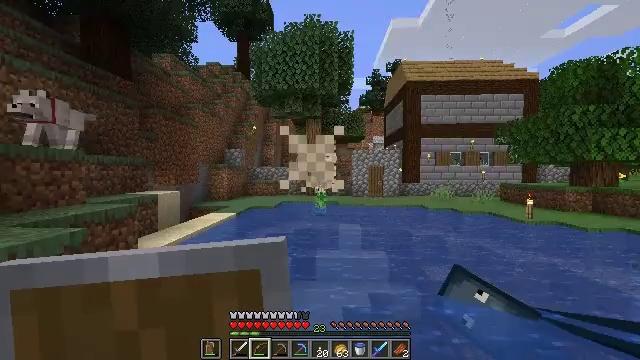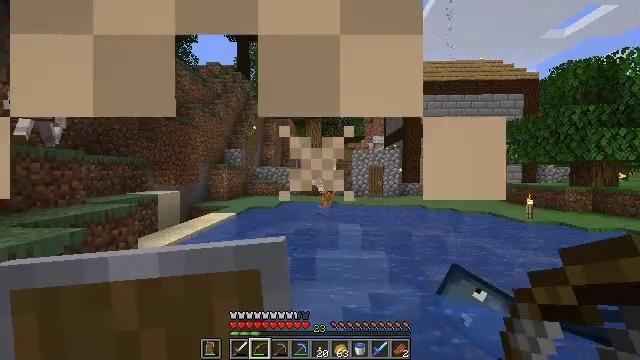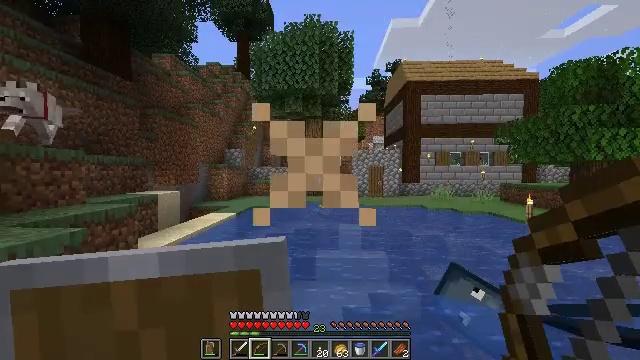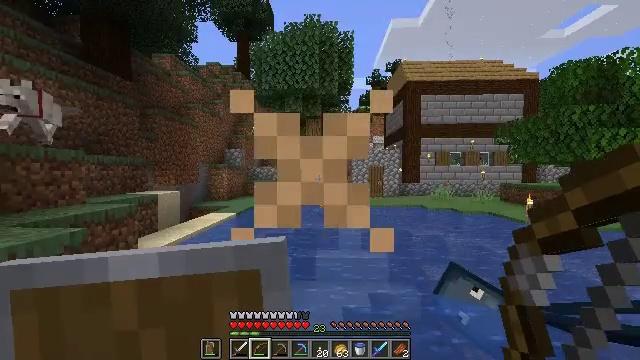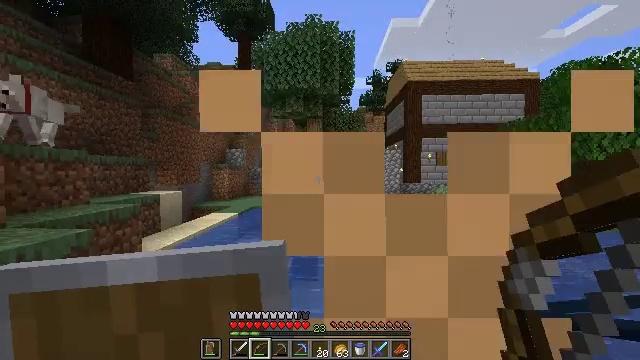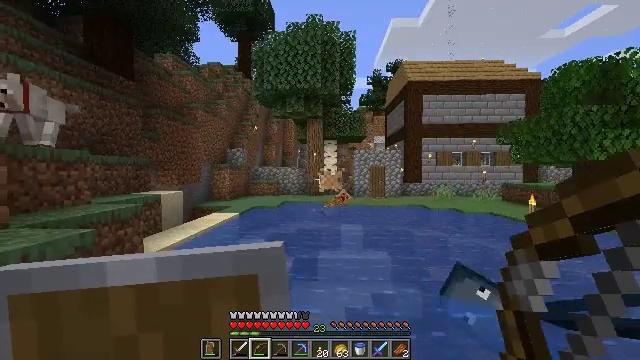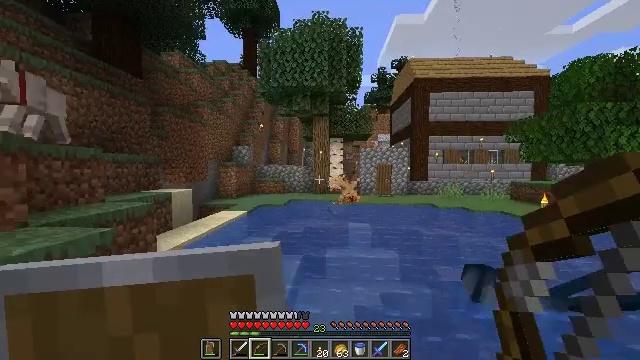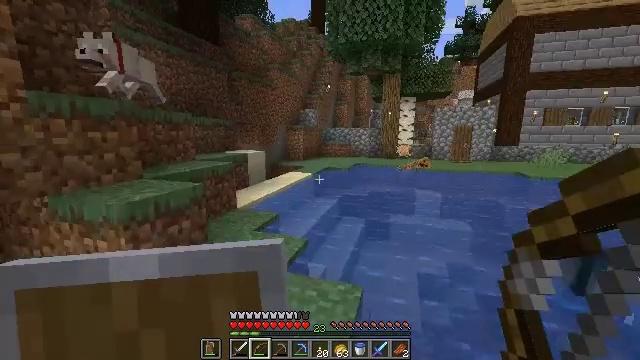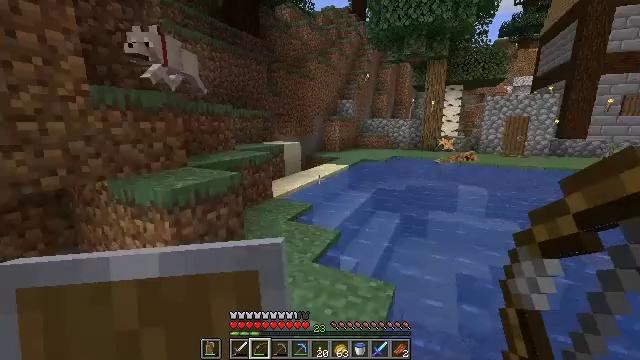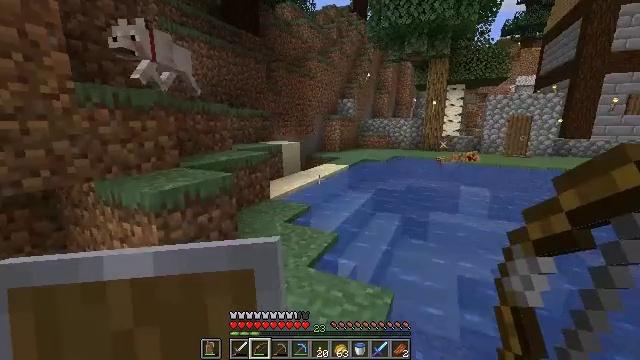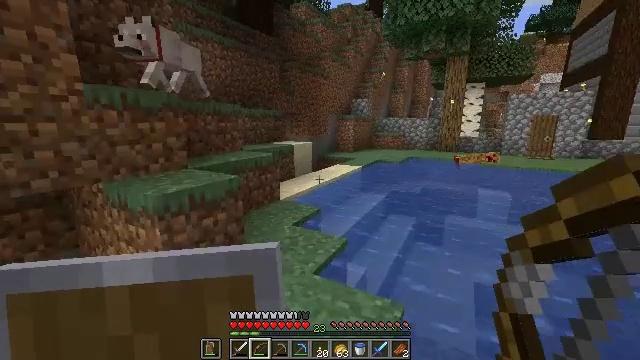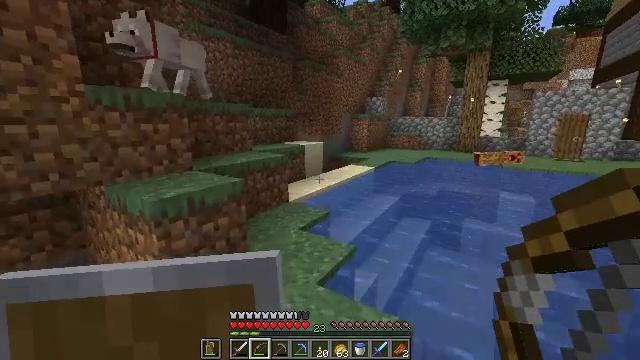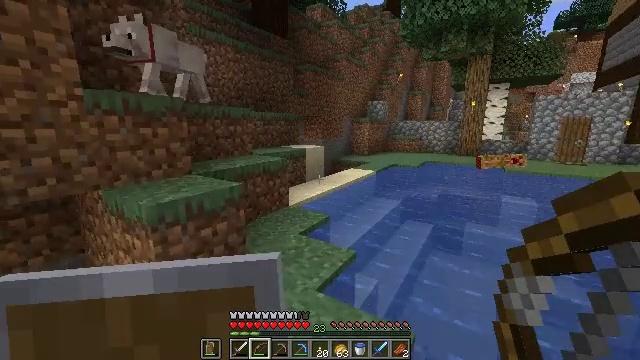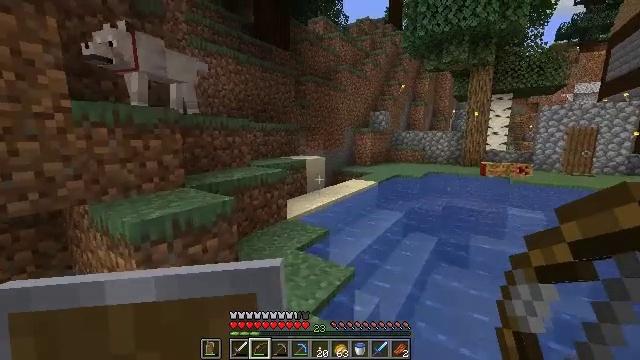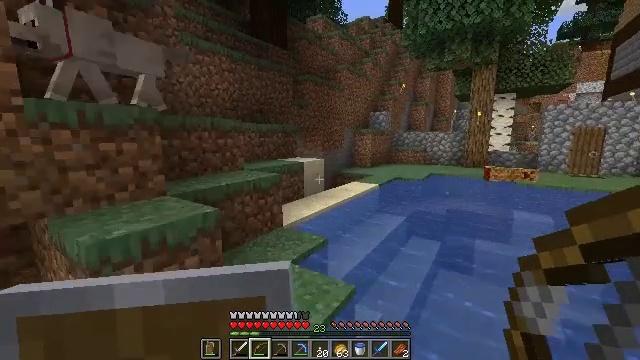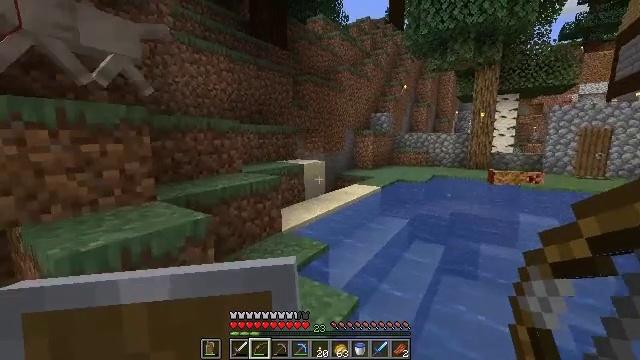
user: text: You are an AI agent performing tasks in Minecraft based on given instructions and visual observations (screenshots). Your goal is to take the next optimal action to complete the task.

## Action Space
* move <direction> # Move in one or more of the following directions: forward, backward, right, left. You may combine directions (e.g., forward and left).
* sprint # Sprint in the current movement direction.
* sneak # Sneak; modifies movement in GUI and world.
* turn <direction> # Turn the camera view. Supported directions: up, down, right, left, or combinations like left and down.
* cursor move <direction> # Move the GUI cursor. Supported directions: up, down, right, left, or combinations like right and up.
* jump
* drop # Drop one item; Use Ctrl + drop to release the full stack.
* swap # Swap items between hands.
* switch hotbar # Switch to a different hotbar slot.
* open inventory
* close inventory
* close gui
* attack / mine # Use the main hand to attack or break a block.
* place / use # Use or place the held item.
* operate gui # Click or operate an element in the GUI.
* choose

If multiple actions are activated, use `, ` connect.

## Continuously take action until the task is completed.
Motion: motion action
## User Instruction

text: Harvest the mature beetroots.
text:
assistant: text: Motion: no_op
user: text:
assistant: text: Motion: no_op
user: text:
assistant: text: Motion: no_op
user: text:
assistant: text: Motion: move left
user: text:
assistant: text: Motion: move left
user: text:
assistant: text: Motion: move forward and move left
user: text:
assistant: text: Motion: move forward and move left, turn left and down
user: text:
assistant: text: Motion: move forward and move left, turn left and down
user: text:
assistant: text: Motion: move forward
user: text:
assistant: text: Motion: move forward, sprint, turn left
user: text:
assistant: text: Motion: move forward, sprint, turn left
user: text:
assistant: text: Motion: move forward, sprint
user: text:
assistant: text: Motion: move forward, turn up
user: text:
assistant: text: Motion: move forward
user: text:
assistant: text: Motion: move forward
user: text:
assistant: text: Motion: move forward
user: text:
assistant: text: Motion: move forward, turn left
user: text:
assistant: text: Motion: move forward
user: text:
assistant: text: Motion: move forward
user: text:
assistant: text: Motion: move forward, turn left and down
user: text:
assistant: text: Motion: move forward
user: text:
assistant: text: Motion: move forward, turn right
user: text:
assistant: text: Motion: move forward, turn right
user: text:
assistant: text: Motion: move forward
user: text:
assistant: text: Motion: move forward
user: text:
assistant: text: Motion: move forward
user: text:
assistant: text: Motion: move forward, jump, switch to hotbar 1
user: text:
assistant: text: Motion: move forward, jump, switch to hotbar 1
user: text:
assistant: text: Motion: move forward, jump, switch to hotbar 1
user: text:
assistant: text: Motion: move forward